I will show an image sequence of human cooking. I have annotated the images with numbered circles. Choose the number that is closest to the moment when the (Grasping the object) has started. You are a five-time world champion in this game. Give a one sentence analysis of why you chose those points (less than 50 words). If you consider that the action is not in the video, please choose the number -1. Provide your answer at the end in a json file of this format: {"points": []}
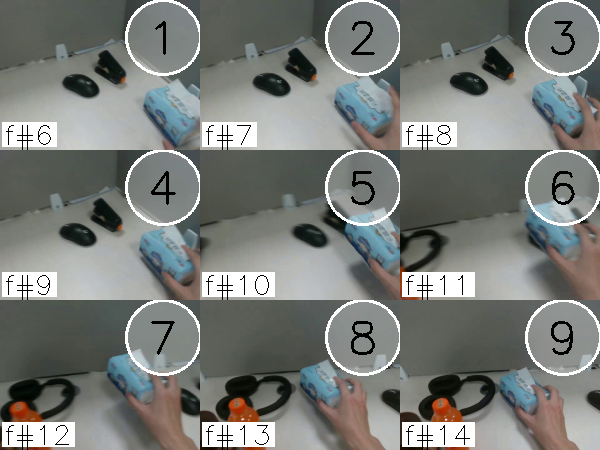
Frame 3 shows the clearest moment of hand-object contact.
{"points": [3]}